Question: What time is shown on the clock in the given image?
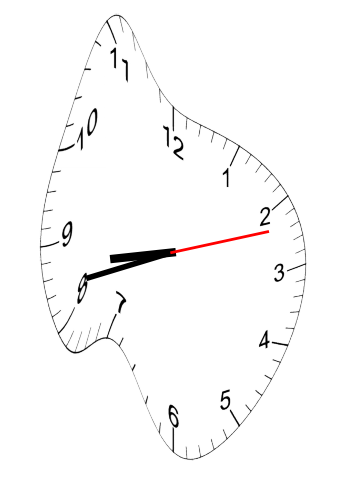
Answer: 08:42:12